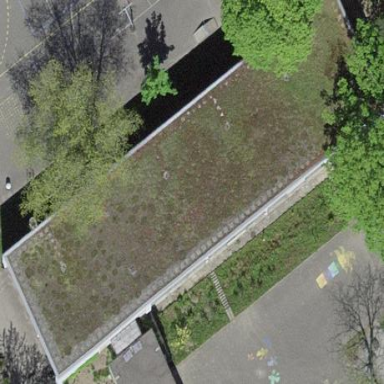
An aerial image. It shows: Flat-roofed school building.